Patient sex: F
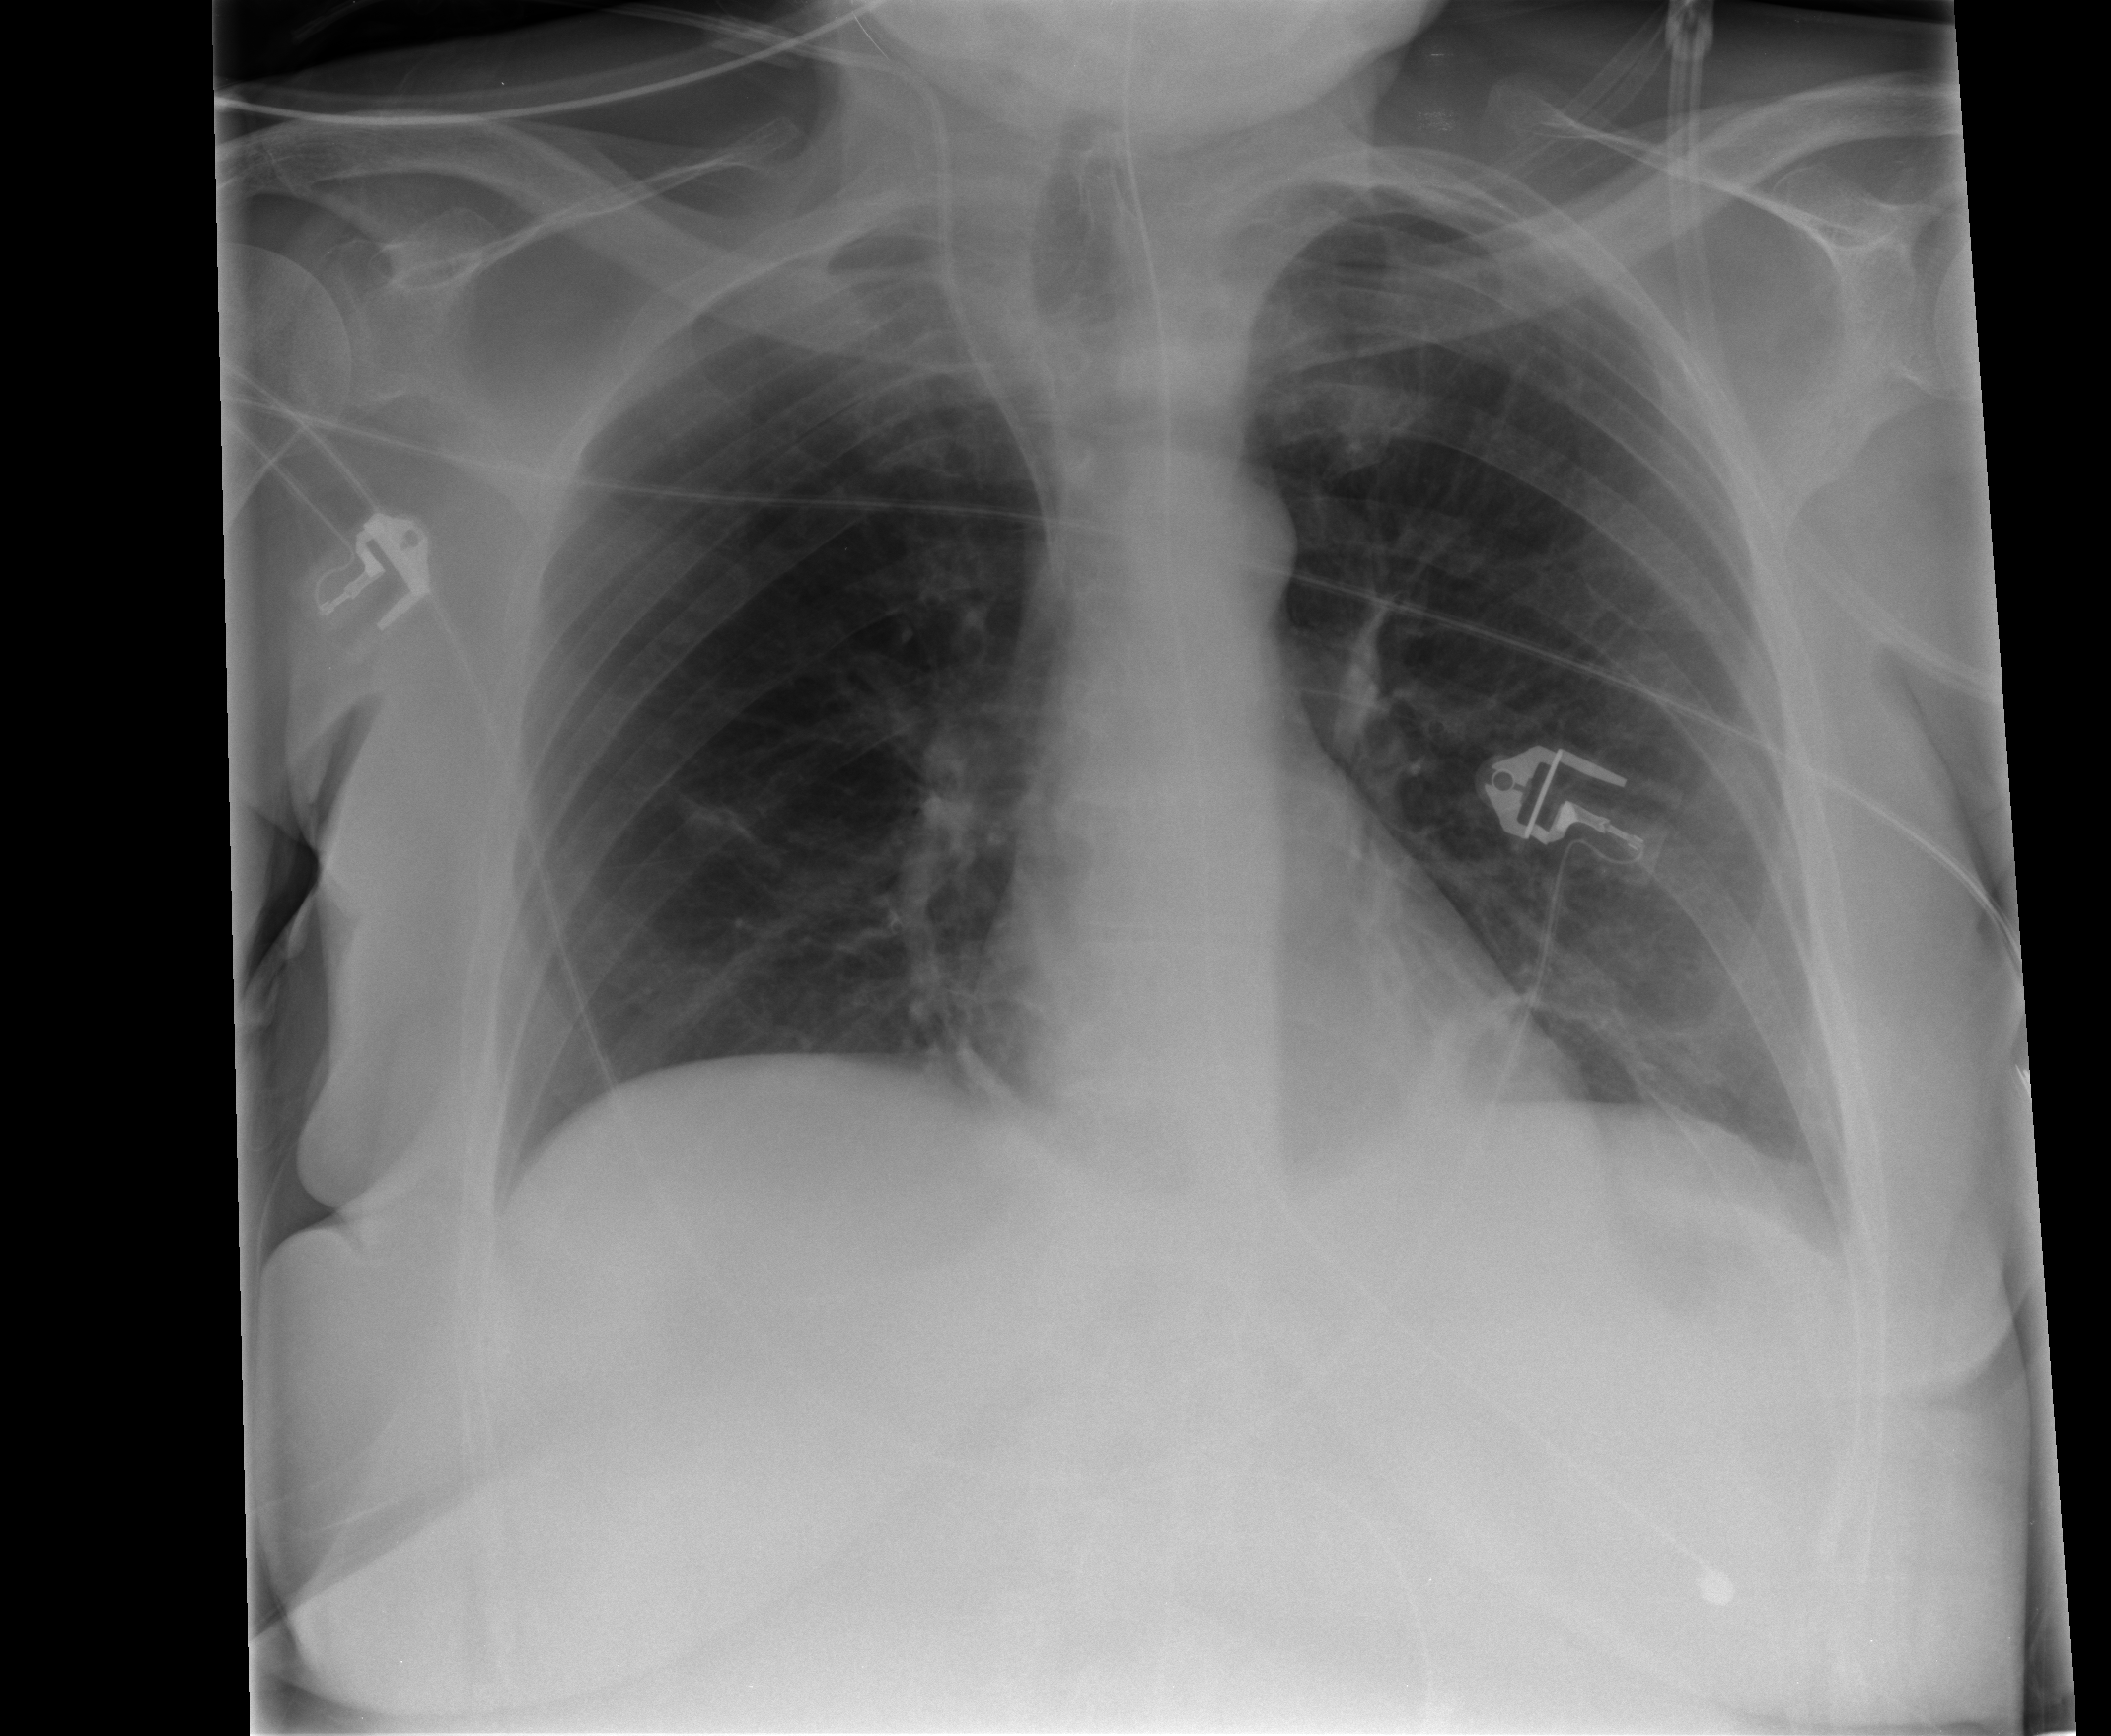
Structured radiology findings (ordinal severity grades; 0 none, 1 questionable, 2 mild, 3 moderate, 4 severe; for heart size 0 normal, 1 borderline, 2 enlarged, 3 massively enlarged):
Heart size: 0
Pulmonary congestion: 0
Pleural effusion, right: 0
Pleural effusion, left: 0
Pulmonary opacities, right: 0
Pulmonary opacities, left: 0
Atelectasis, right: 0
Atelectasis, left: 2